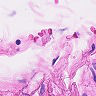
Metastatic tissue present: no